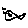
Label: fish